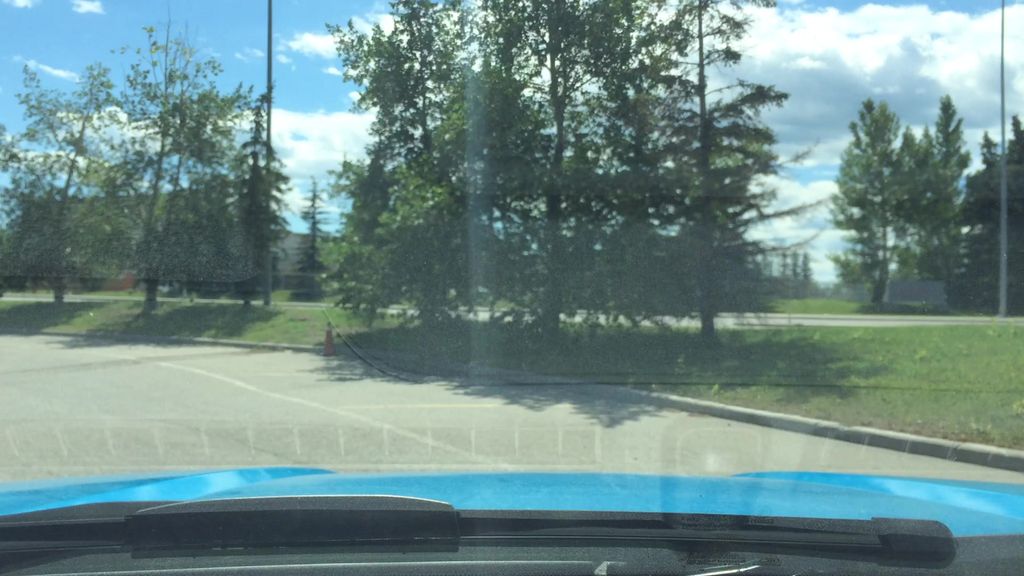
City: calgary